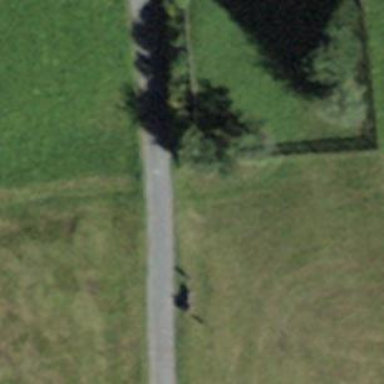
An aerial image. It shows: Bench.